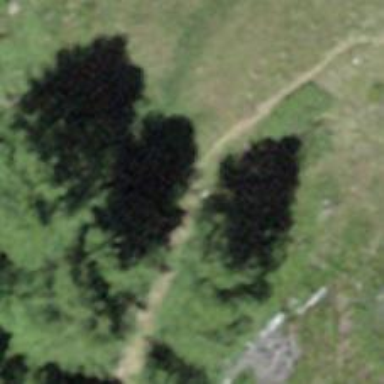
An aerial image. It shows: Path.